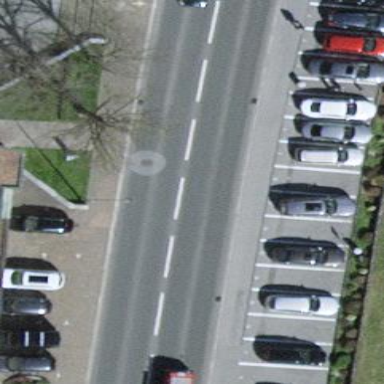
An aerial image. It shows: Parking available on the street side.